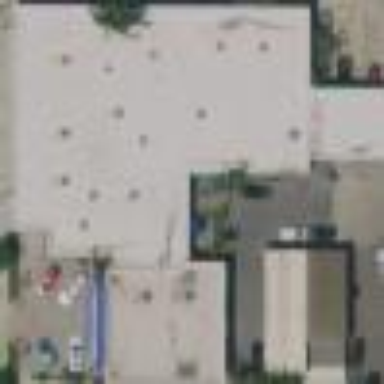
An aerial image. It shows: Commercial building with car shop.